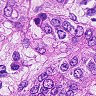
Metastatic tissue present: yes